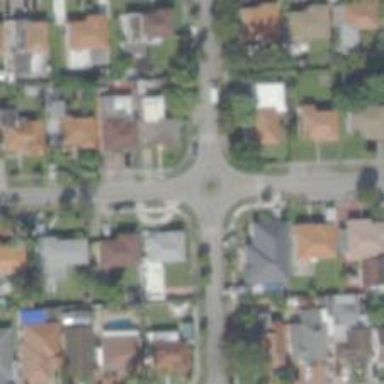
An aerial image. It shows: Residential road that intersects with roundabout.